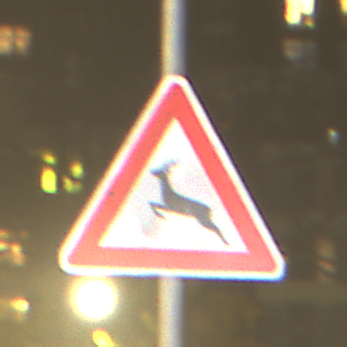
Verkehrszeichen: WildwechselRechts
Umgebung: Outdoor, Urban
Tageszeit: Night
Wetter: Clear
Licht: Artificial
Jahreszeit: NotSpecified
Kontrast: HighContrast